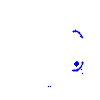
Particle: kaon